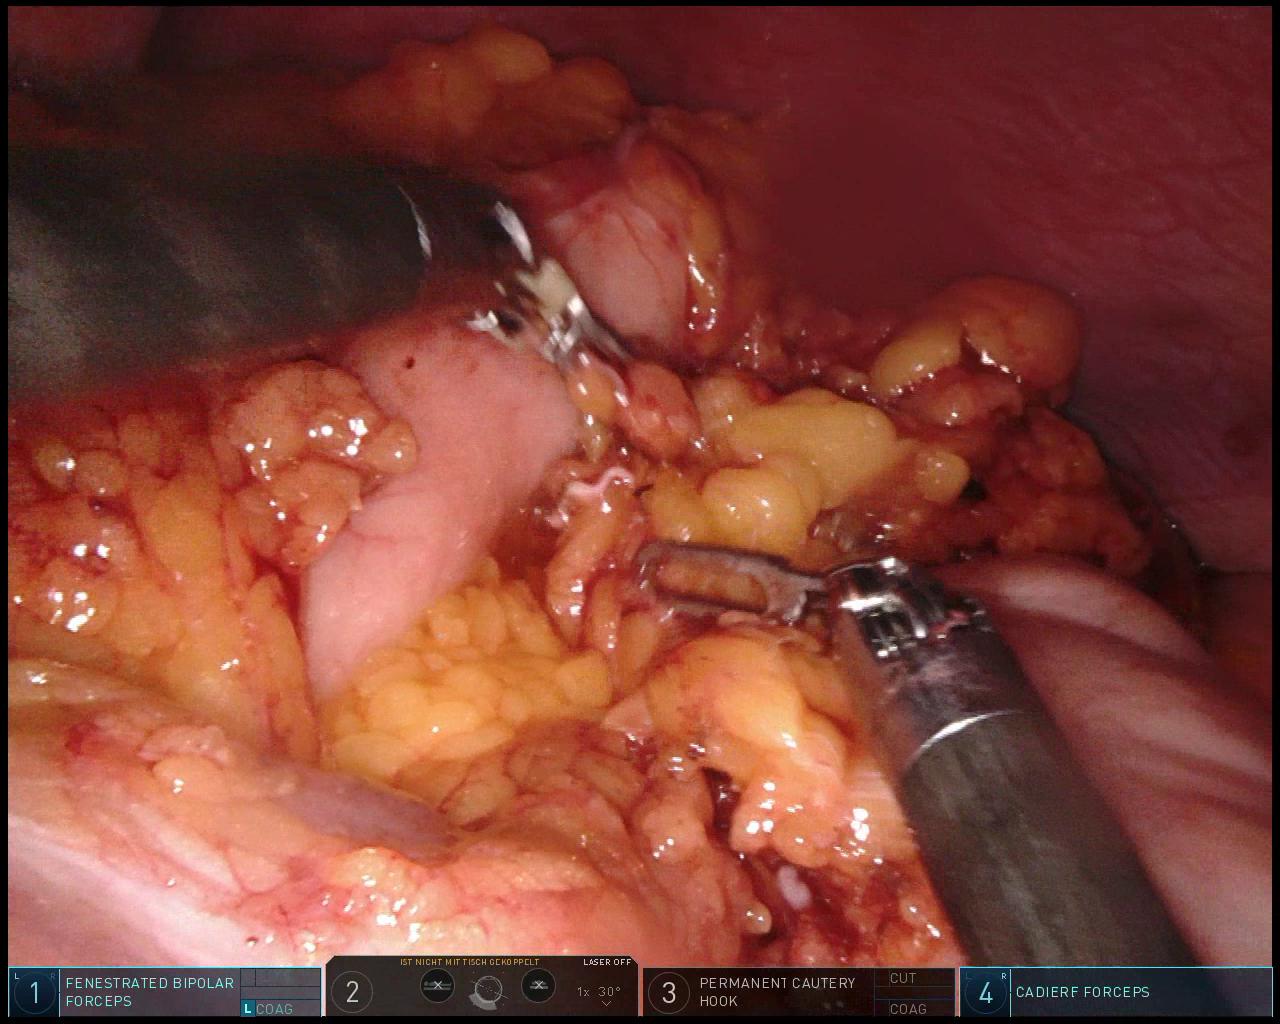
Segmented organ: stomach
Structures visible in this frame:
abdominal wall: yes
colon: yes
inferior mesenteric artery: no
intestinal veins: no
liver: no
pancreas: no
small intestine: no
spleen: no
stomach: yes
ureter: no
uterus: no
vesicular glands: no